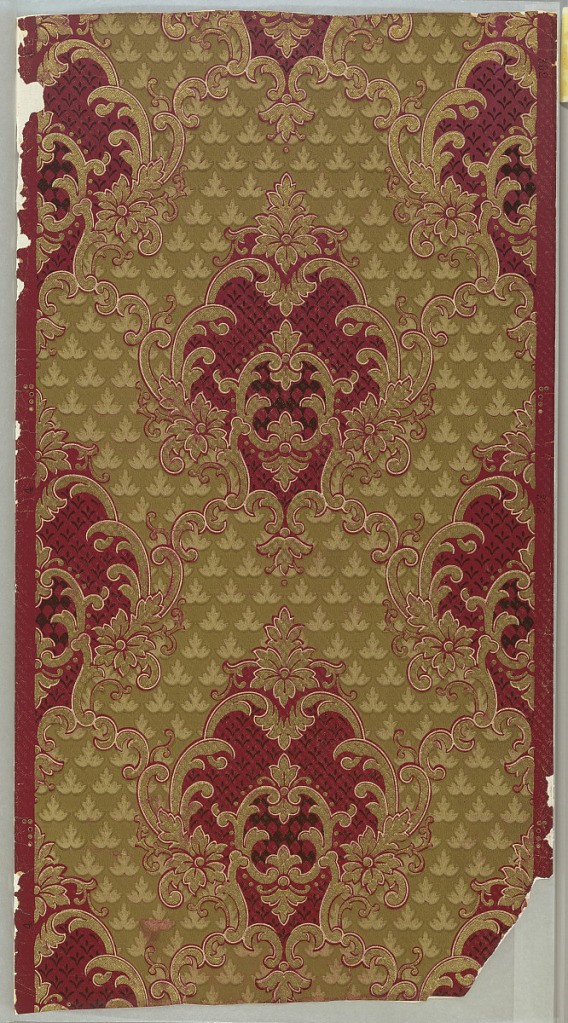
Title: Sidewall
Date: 1885–89
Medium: Machine-printed paper
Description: Drop repeating design. Gold flower and scroll medallion enclosing red field with black stylized sprigs. Foliate scrolls connect the repeating medallions. The seeming, not actual, ground is dull green. Sown with paler green sprigs.